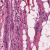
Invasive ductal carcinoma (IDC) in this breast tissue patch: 1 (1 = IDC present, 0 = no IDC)